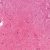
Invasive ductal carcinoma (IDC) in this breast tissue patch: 0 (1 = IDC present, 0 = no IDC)